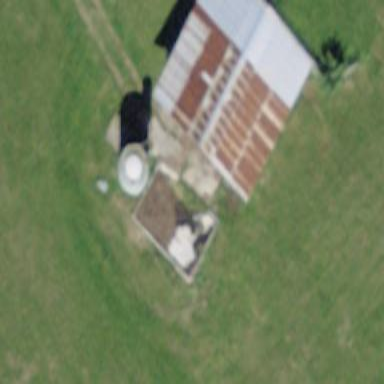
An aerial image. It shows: Barn.